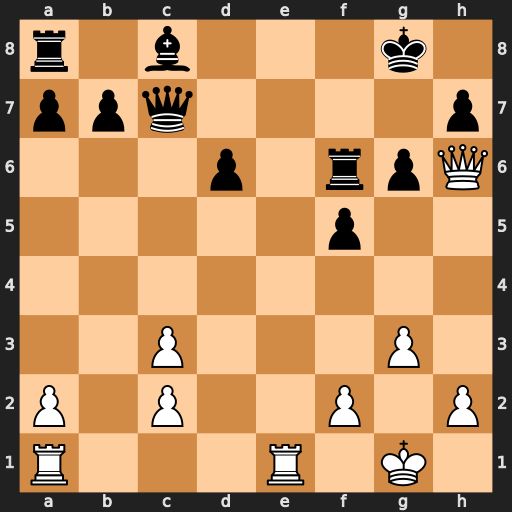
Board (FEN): r1b3k1/ppq4p/3p1rpQ/5p2/8/2P3P1/P1P2P1P/R3R1K1
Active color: w
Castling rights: -
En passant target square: -
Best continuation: Re8+ Rf8 Qxf8#